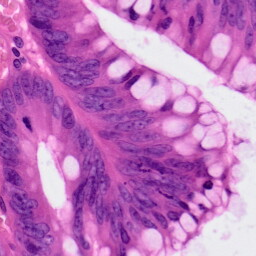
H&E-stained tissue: Colon